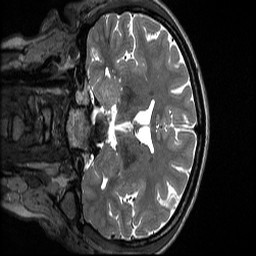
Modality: T2w
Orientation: coronal
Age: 21
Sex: female